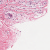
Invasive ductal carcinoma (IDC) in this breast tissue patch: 0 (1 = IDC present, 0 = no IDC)